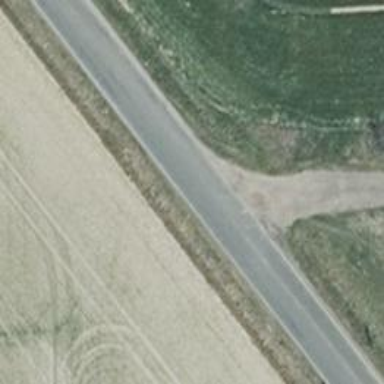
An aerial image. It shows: Secondary road with asphalt surface.